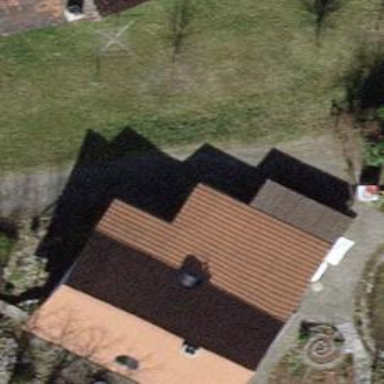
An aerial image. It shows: Gabled roofed house.